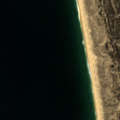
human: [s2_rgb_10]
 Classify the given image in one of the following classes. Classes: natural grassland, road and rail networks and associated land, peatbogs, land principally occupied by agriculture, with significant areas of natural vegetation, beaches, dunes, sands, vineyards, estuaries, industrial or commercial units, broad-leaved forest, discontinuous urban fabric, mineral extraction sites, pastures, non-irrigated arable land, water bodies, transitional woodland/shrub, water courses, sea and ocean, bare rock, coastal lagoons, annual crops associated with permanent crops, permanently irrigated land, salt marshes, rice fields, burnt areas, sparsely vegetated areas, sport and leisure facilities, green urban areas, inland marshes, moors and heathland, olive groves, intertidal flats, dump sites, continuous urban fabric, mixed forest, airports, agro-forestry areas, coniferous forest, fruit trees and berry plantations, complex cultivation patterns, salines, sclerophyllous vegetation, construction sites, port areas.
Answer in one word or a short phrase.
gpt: coniferous forest, beaches, dunes, sands, sea and ocean